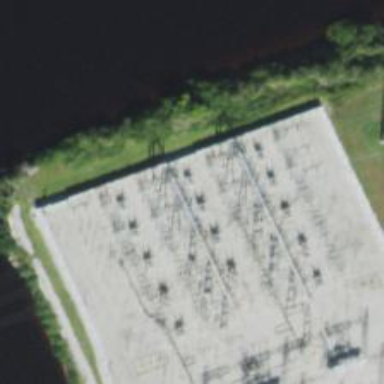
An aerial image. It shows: Switch for power supply.